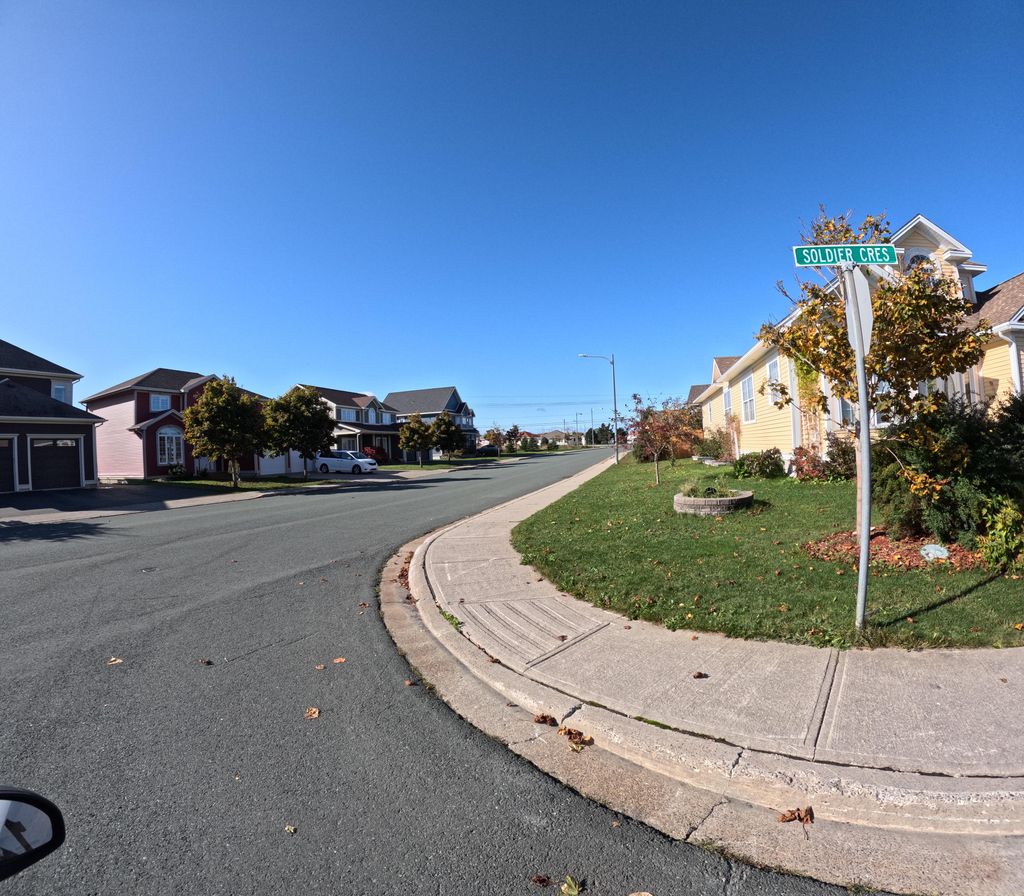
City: st_johns